Field crop: maize
Growth stage: 2
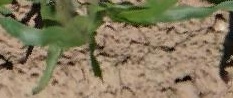
Species: maize